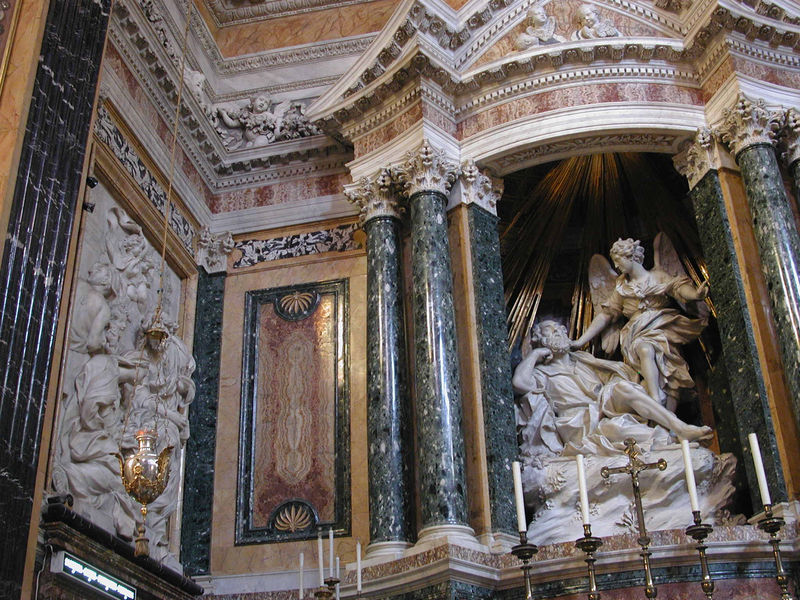
Titel: Der Traum Josefs
Künstler: Domenico Guidi
Standort: Rom, S. Maria della Vittoria (EU - I - Latium)
Schlagwörter: flügel, gott, mann, sitzen, bunt, marmor, säule, säulen, wand, barock, bild, kirche, figur, gold, kind, rokoko, engel, skulptur, statue, italien, figuren, kerze, kerzen, stuck, nische, kreuz, strahlen, altar, rom, verziert, jesus, zeus, vision, florenz, vatikan, heiliger, putten, mamor, barok, wecken, gewwand, benini, baroque